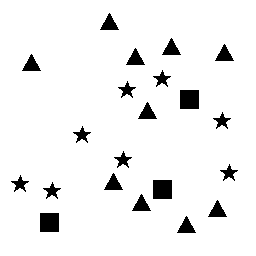
Squares: 3
Triangles: 10
Stars: 8
Total shapes: 21